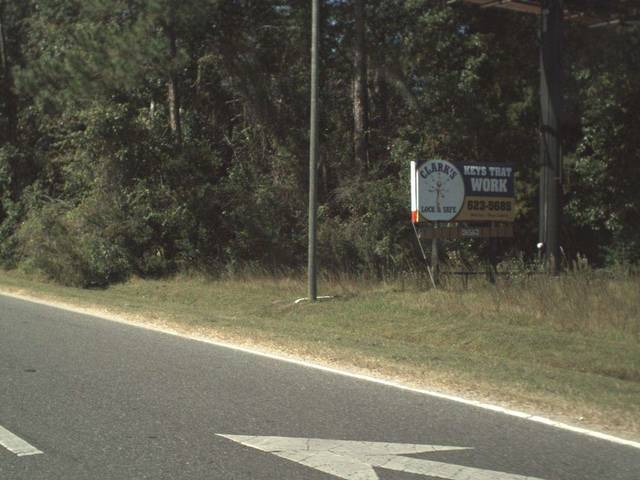
Region: United States
Coordinates: 30.609, -87.06